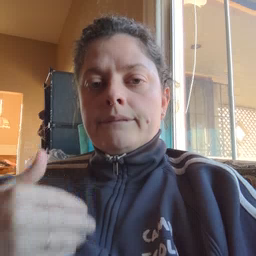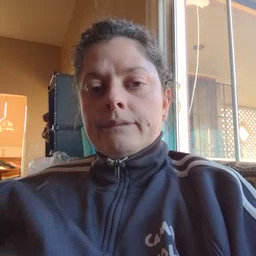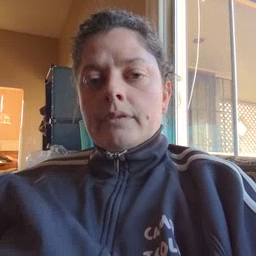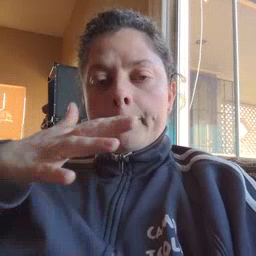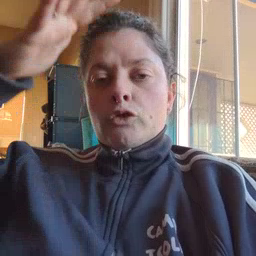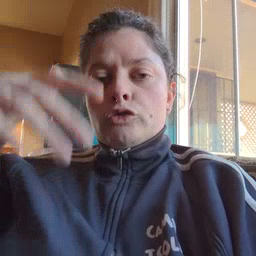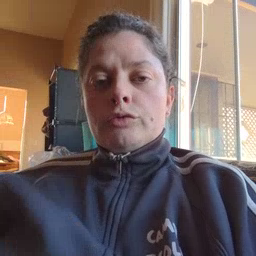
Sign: helicopter